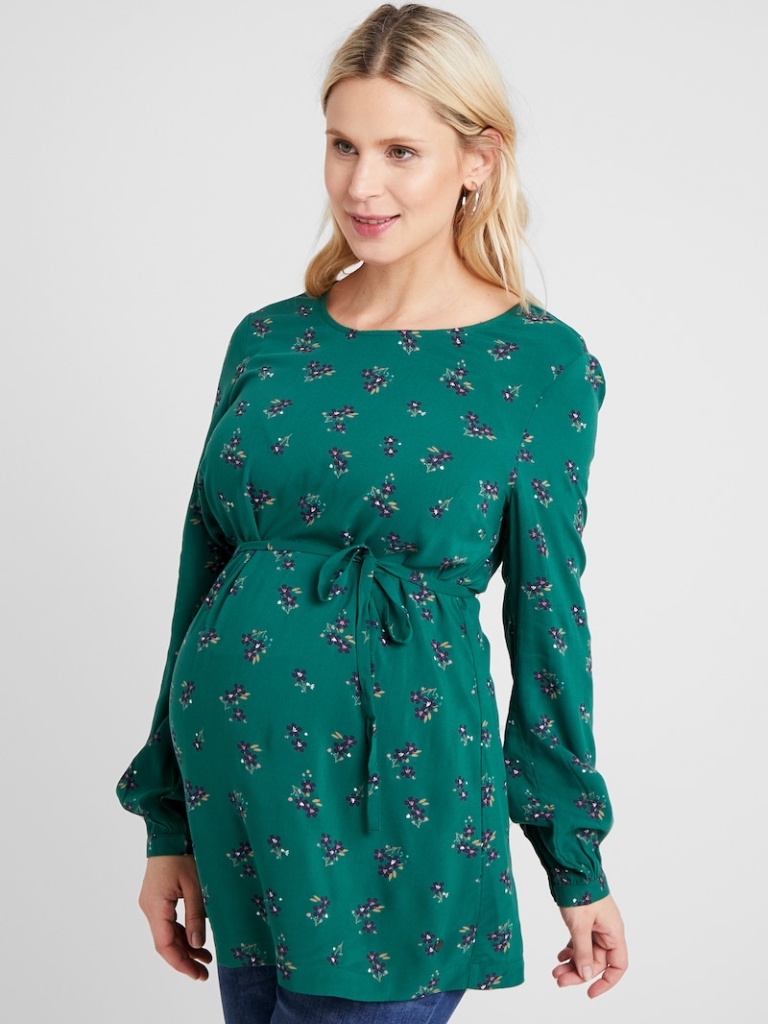
cotton loose a long-sleeved with the sleeves down knee length Untucked crew dress